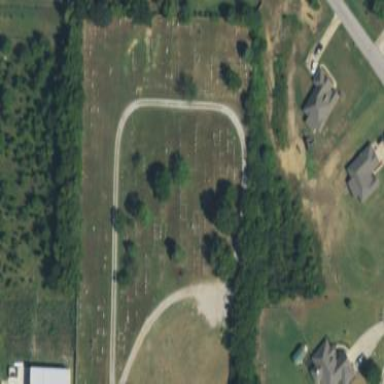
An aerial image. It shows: Cemetery.